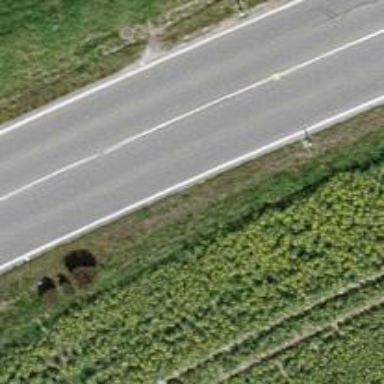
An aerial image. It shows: Primary highway.